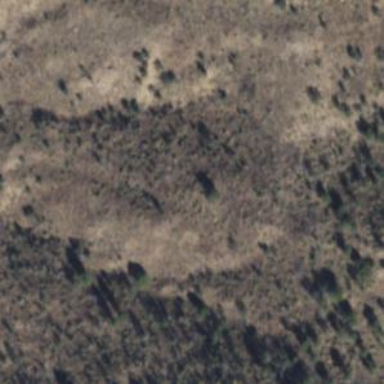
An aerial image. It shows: Woodland with evergreen needle-leaved trees.